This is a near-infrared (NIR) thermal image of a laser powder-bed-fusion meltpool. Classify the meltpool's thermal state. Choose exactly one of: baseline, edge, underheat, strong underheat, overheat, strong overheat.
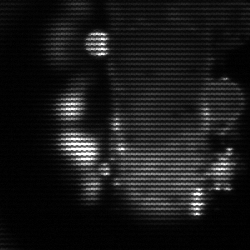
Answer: strong underheat